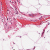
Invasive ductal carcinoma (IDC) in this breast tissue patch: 0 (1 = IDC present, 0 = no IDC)